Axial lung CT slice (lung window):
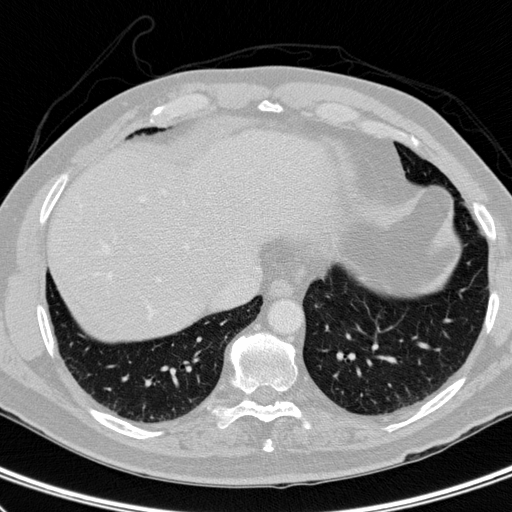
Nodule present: no